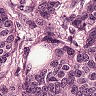
Metastatic tissue present: yes